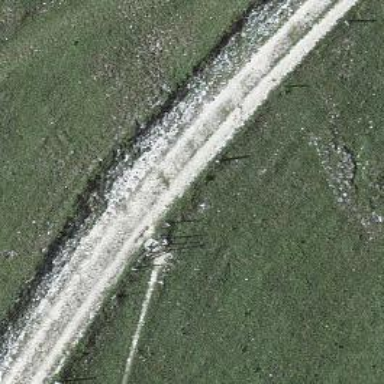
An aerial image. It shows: Unpaved track road with grade3 tracktype.